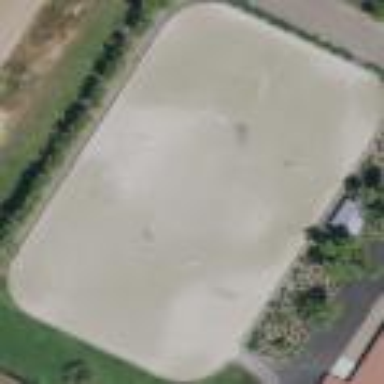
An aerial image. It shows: Equestrian pitch for leisure land use.